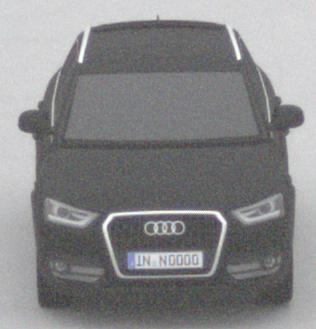
Make: Audi
Model: Q3 1.4 TFSI
Detailed model: Q3 (8U)
Model produced from: 2013/07
Model produced until: 2014/10
Doors: 5
Color: black
Road condition: dry road
Daytime: midday
Contrast: low contrast